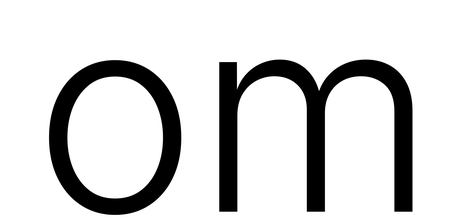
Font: Inter_Light